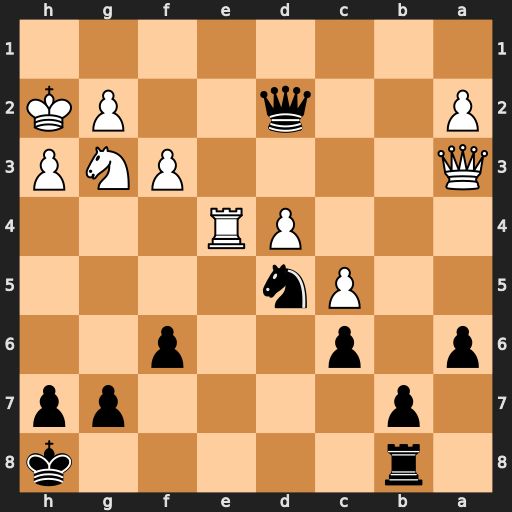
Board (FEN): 1r5k/1p4pp/p1p2p2/2Pn4/3PR3/Q4PNP/P2q2PK/8
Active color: b
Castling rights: -
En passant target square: -
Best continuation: Nf4 Rxf4 Qxf4